Interaction volume radius: 5 \u00c5
Interaction volume height: 30 \u00c5
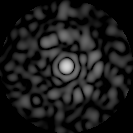
Disorder parameter: 0.8537